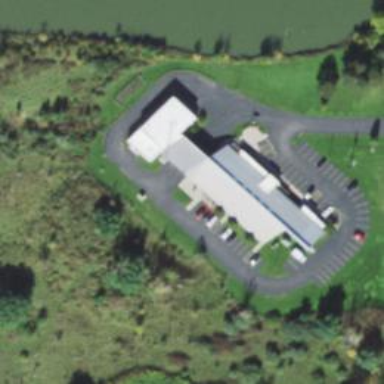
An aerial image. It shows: Ambulance station for emergencies.